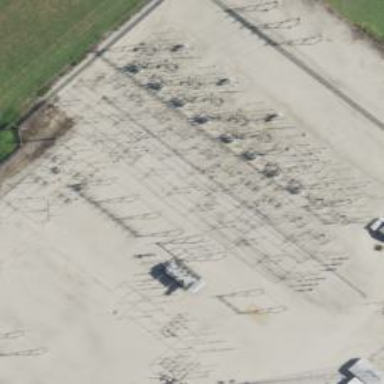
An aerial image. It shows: Switch used for power control.